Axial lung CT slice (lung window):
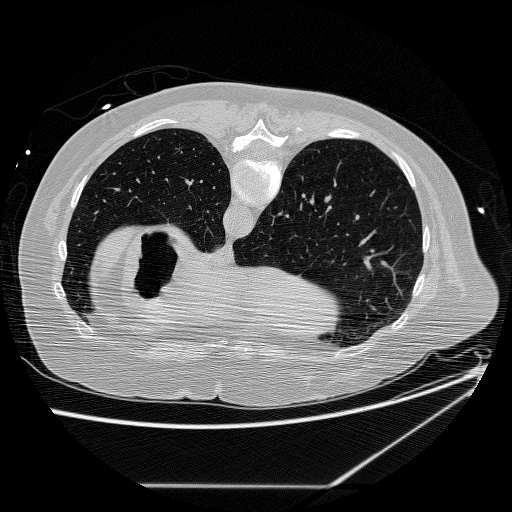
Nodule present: no